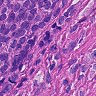
Metastatic tissue present: yes